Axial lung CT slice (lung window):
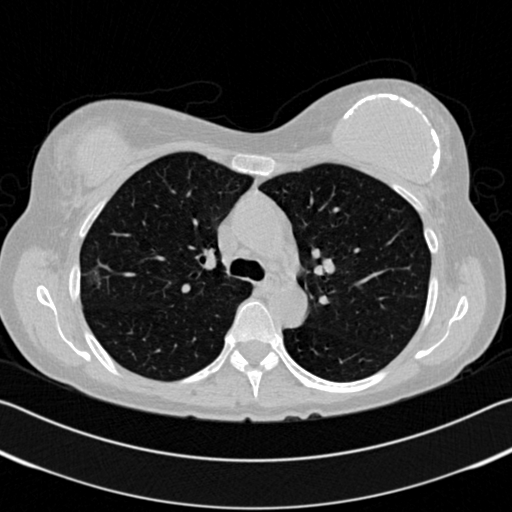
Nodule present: no